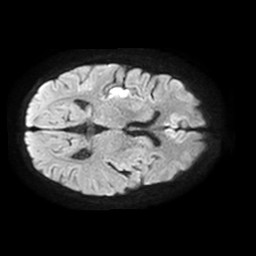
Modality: TRACE
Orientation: axial
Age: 64
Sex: female
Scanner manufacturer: philips
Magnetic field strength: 1.5 T
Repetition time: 3.398 s
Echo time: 0.06922 s